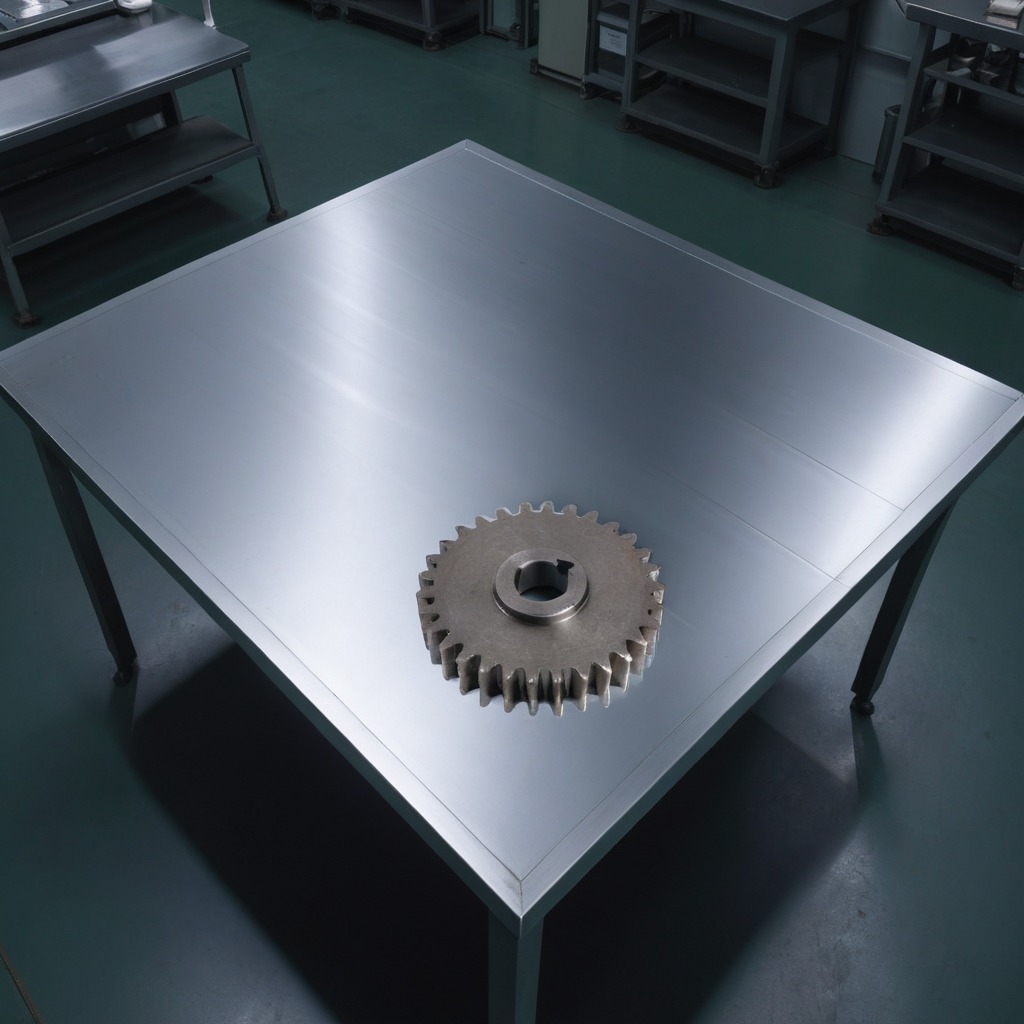
A steel gear with teeth lies on the tabletop.